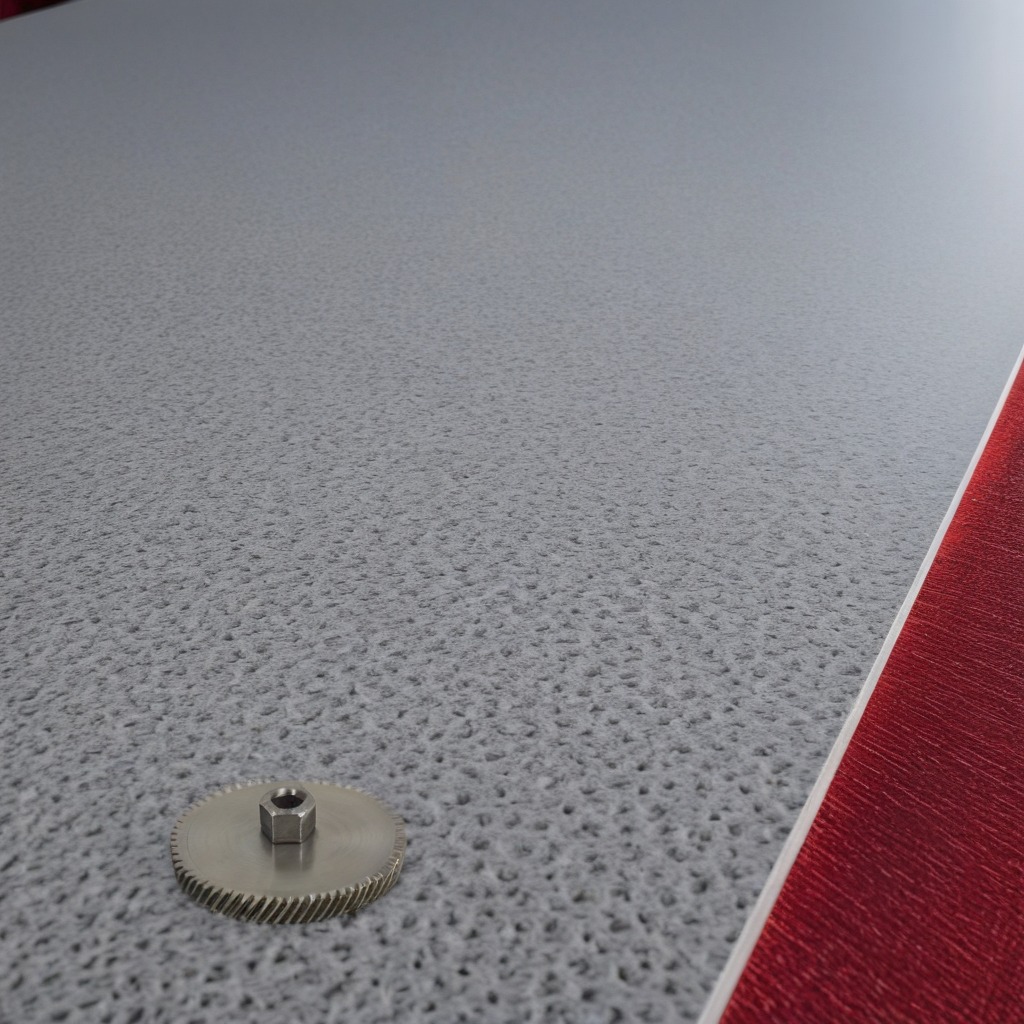
A steel gear with teeth lies on the clean granite tabletop beneath the red rubber mat.